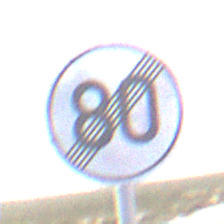
Verkehrszeichen: EndeGeschwindigkeit80
Umgebung: Outdoor, Nature
Tageszeit: Midday
Wetter: PartlyCloudy
Licht: Natural
Jahreszeit: NotSpecified
Kontrast: MediumContrast